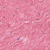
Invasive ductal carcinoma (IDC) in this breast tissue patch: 0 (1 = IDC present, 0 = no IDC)